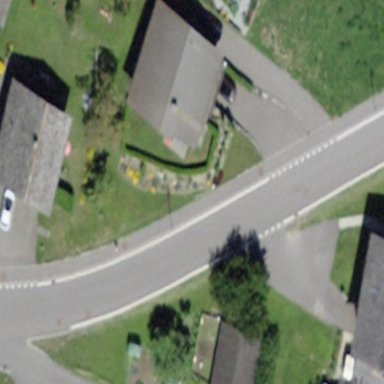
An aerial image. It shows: Simple and straightforward house.